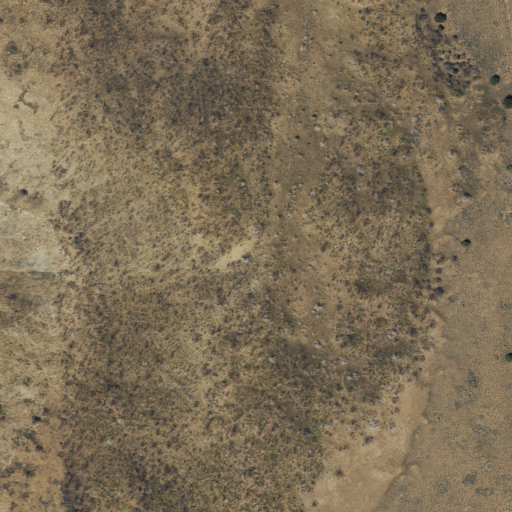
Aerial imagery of ridge(s) in Utah named Monument Ridge containing grassland, shrub, and evergreen forest